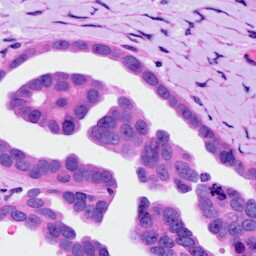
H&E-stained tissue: Ovarian